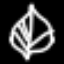
Label: leaf